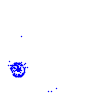
Particle: electron